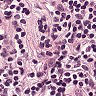
Metastatic tissue present: no